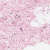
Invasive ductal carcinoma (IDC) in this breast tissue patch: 0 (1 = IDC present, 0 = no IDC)